Question: I'm intentionally pushing my link text below their containing '<div class="box">'
The problem is that the 'wrapper' doesn't include the link text. How do I get it to encompass said text?
<URL>
'''
<div id="wrapper">
<div class="box lowest"><a href="#">Home</a></div>
<div class="box medium"><a href="#">About</a></div>
<div class="box"><a href="#">Products</a></div>
<div class="box medium"><a href="#">Services</a></div>
<div class="box lowest"><a href="#">Contact</a></div>
</div>
'''
'''
#wrapper{
width: 600px;
margin: 0 auto;
text-align: center;
border: solid 1px green;
position:relative;
white-space: nowrap;
letter-spacing: 15px;
}
.box a{
padding-top: 105px;
display: block;
}
.box{
width:75px;
height: 100px;
background-color:red;
border: solid 1px black;
display: inline-block;
vertical-align: top;
letter-spacing: normal;
}
.lowest{
margin-top:50px;
}
.medium{
margin-top:25px;
}
'''
Screenshot

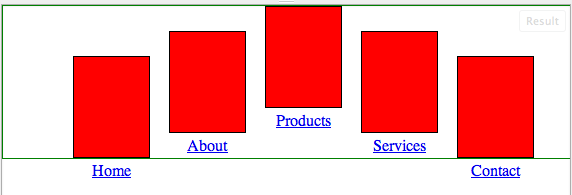
Answer: To #wrapper, add:
'''
padding-bottom: 30px;
'''